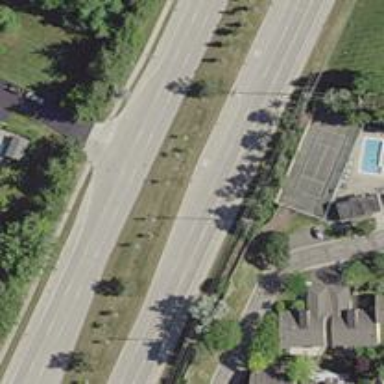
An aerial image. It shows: Primary highway.